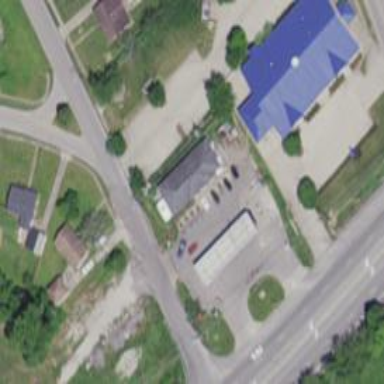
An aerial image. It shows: Convenience shop.